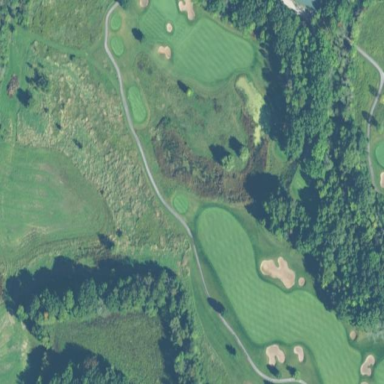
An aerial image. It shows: Water hazard on golf course.